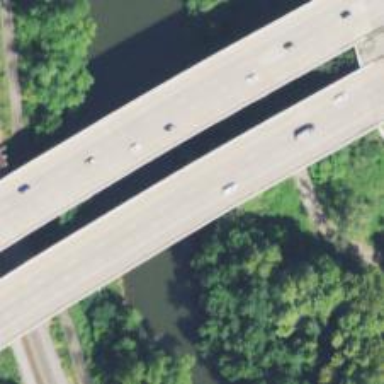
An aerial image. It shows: Motorway bridge.